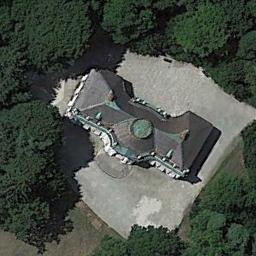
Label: palace